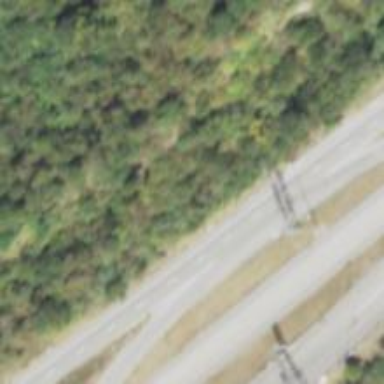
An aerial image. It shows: Trunk highway.